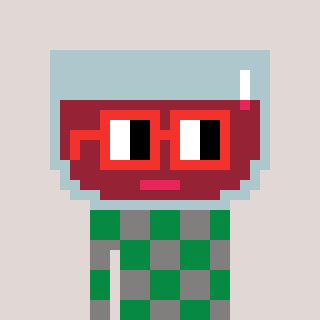
a pixel art character with square red glasses, a wine-shaped head and a bluegrey-colored body on a warm background